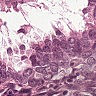
Metastatic tissue present: yes